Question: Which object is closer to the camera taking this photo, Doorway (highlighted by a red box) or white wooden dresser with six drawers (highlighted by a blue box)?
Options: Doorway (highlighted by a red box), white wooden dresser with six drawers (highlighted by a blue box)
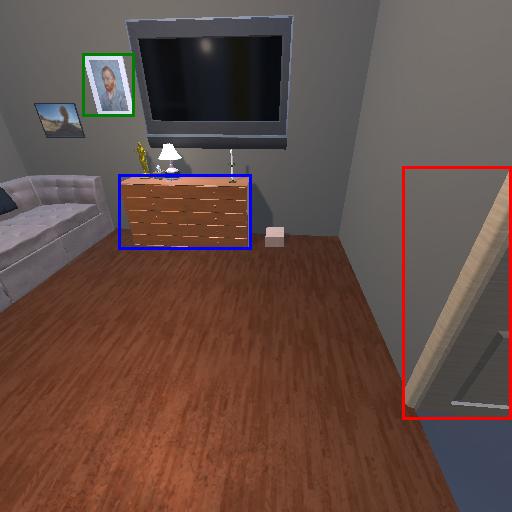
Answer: Doorway (highlighted by a red box)